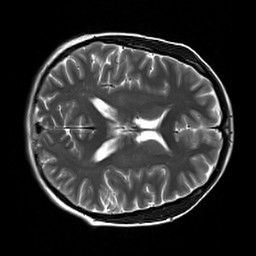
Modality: T2w
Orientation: axial
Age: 27
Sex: female
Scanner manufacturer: siemens
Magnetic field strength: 3 T
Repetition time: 7 s
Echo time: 0.09 s